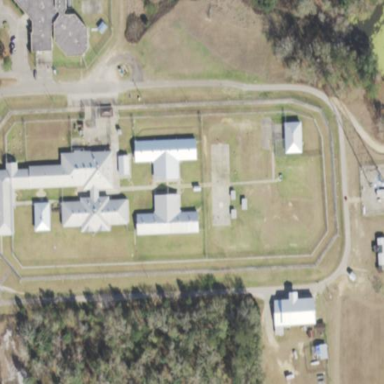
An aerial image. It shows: Prison.